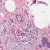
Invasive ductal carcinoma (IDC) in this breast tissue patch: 1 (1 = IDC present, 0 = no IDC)